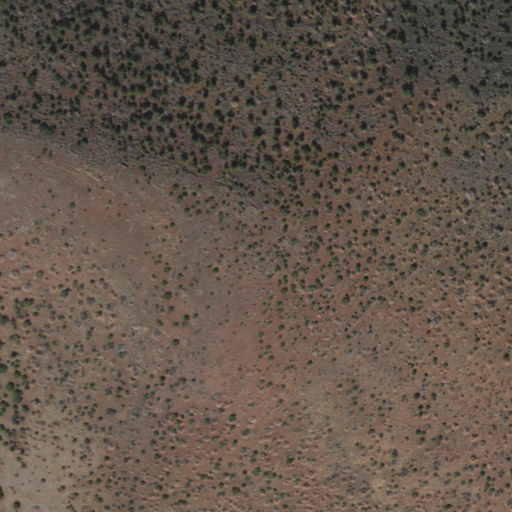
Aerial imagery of crater(s) in Arizona named Stewart Crater containing evergreen forest and shrub